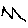
Label: zigzag